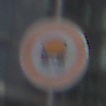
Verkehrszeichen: VerbotFahrzeugeWassergefaehrdenderLadung
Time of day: MorningAfternoon
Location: Outdoor (Urban)
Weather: Overcast
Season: NotSpecified
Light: Natural